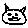
Label: cat